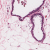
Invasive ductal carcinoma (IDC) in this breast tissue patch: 0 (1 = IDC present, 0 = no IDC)